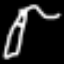
Label: pencil